Aerial crown-view tile of a tropical tree (Barro Colorado Island, Panama), acquired 20240611:
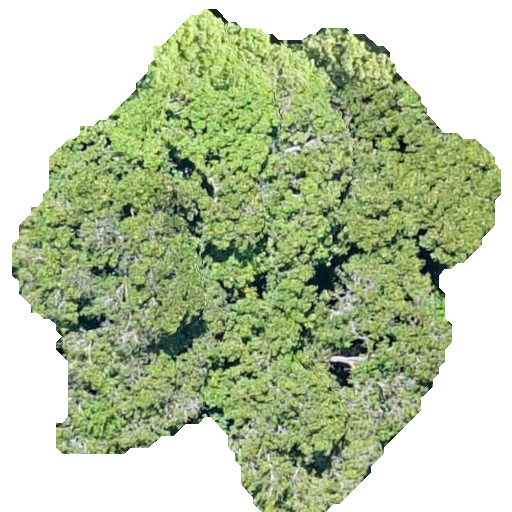
Species: Prioria copaifera
GBIF accepted scientific name: Prioria copaifera
Crown area: 258.497 m²